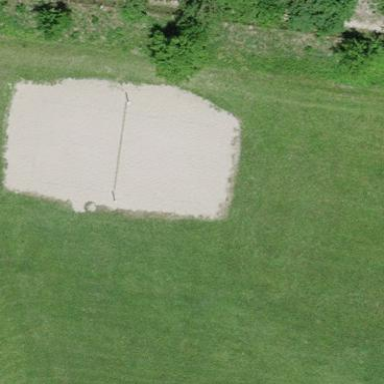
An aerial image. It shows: Beach volleyball pitch for leisure activities.